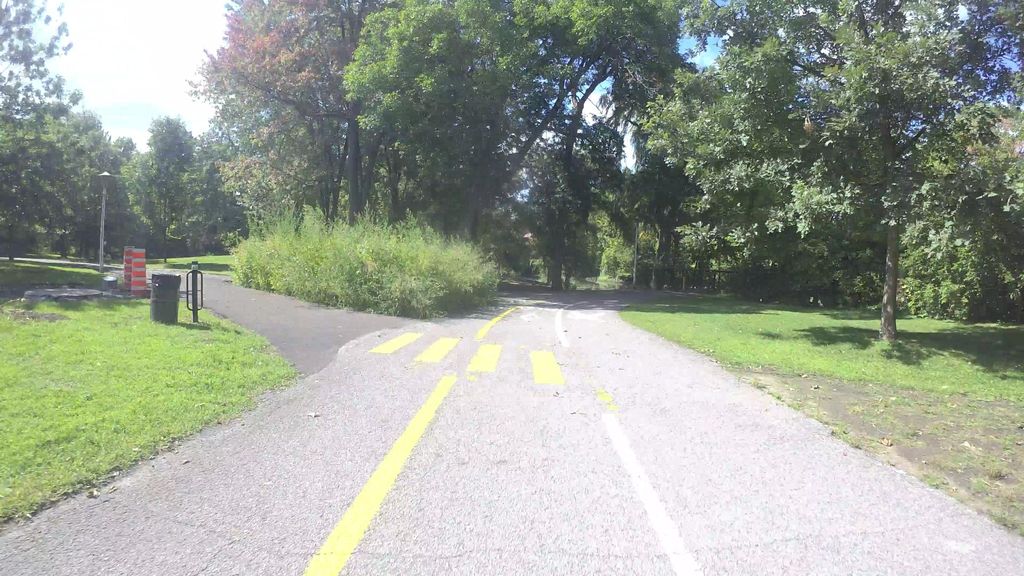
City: montreal